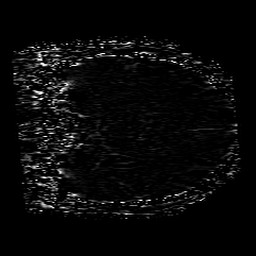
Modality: SWI
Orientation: coronal
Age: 58
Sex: female
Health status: ill
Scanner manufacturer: philips
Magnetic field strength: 3 T
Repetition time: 0.031 s